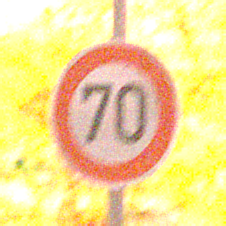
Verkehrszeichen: Geschwindigkeit70
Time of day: Night
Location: Outdoor (Nature)
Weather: Clear
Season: NotSpecified
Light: Natural